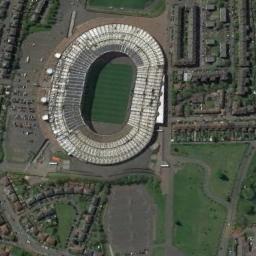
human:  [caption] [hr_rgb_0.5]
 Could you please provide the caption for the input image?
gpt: Many buildings of different shapes are beside the stadium .

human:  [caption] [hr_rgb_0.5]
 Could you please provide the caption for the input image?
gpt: The oval gym is built in the middle of the lawn and surrounded by buildings .

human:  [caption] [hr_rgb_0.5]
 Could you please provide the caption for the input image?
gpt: The stadium is on the grass next to some buildings and trees .

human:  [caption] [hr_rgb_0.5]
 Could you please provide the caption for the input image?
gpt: This stadium has a row of silver signs on each side .

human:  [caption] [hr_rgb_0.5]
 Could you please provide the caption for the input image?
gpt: There are many buildings and some green lawns beside the stadium .